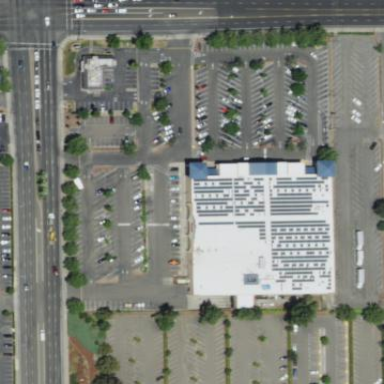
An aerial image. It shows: Retail building housing supermarket.